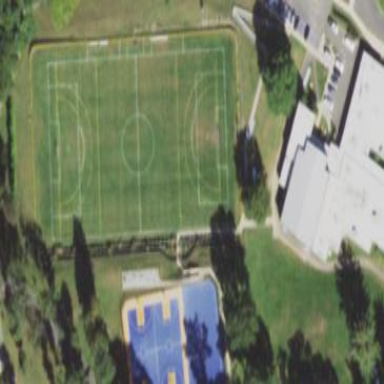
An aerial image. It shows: Soccer pitch designated for leisure and sports activities.